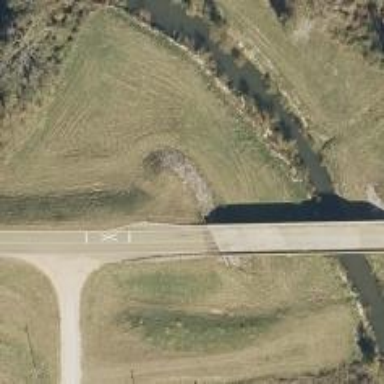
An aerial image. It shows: Residential road with bridge.